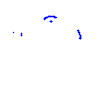
Particle: proton